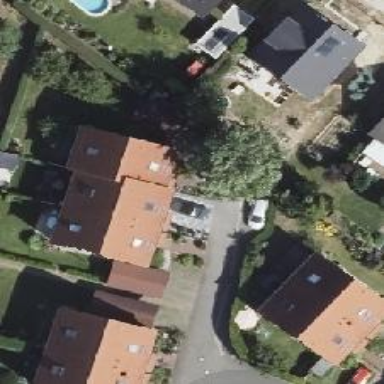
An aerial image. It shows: Living street.